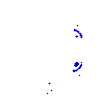
Particle: pion